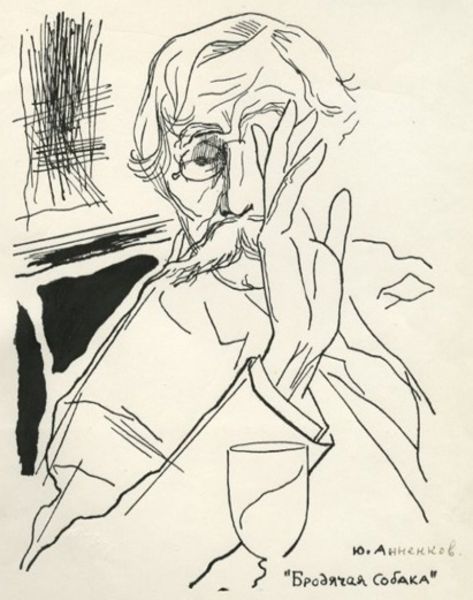
Titel: The Stray Dog (Portrait of Emile Verhaeren), The Stray Dog (Portrait of Emile Verhaeren)
Künstler: Iurii Pavlovich (Georges) Annenkov
Standort: Amherst (Massachusetts, USA)
Institution: Mead Art Museum, Amherst College
Schlagwörter: chair, white, black, nose, wine, hand, glas, suit, wrinkles, glasses, line, glass, mann, lines, drink, russian, brille, moustache, alt, wrinkle, bleistift, wrist, number, schiele, she thirst, okular, man, self portrait, #10, black and white sketch, man with glasses, old fashioned, mid century, public space, hand in the face, looking down at the viewer, light drawing, disorganized